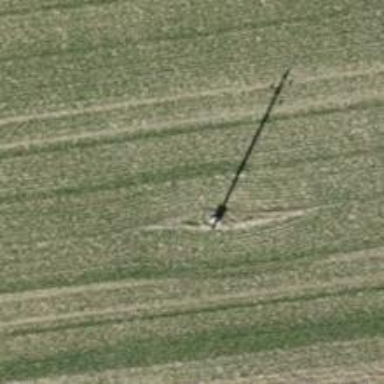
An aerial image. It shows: Power pole.